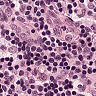
Metastatic tissue present: no